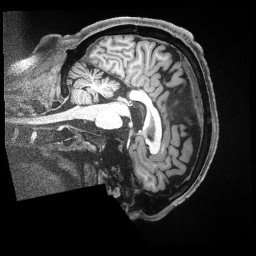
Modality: T1w
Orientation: sagittal
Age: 62
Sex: male
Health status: ill
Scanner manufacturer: siemens
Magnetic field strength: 3 T
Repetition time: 2.5 s
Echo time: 0.00181 s